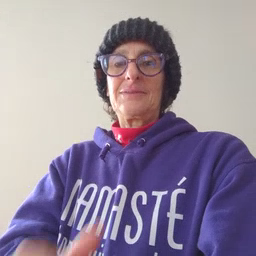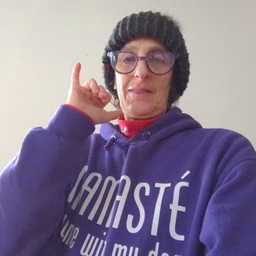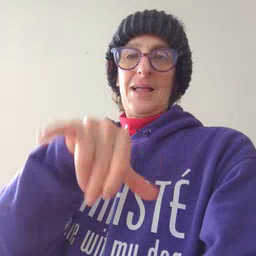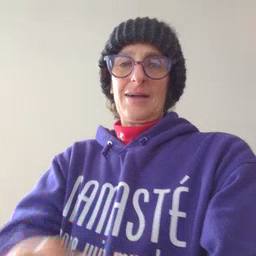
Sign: that